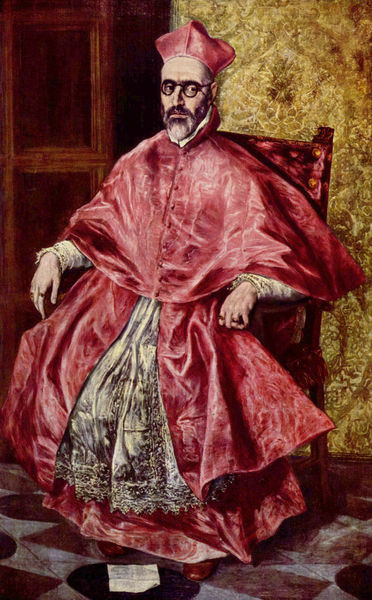
Titel: Bildnis des Kardinals Niño de Guevara
Künstler: El Greco
Standort: New York (New York)
Institution: The Metropolitan Museum of Art
Schlagwörter: fuß, gemälde, hand, mann, schatten, umhang, weiß, gelb, sitzen, braun, grau, hintergrund, holz, hut, kleid, licht, marmor, mund, nase, ohr, profil, schmuck, schwarz, stirn, stuhl, tür, blick, rot, haube, malerei, rock, bart, hemd, kappe, mütze, schnurrbart, wand, arme, augen, falten, gesicht, kleidung, kragen, samt, spitze, stein, vollbart, ärmel, bildnis, hände, portrait, porträt, rückenlehne, kirche, boden, geistlicher, gewand, gold, haare, kutte, mantel, sessel, sitzend, stickerei, saum, spitzen, blatt, knopf, lippen, ohren, papier, schrank, lehne, sitz, pflaster, fußboden, schuhe, farbe, violett, bischof, kissen, papst, thron, polster, tapete, streng, glanz, robe, nachdenklich, knöpfe, knopfleiste, ring, pink, buch, zettel, unterrock, lehnstuhl, ringe, fliesen, brille, kardinal, kacheln, schuh, brokat, spitzbart, kneifer, quadrate, schranktür, talar, barett, pfarrer, brief, schreiben, rotbraun, priester, hamd, knorrig, kassetten, velazquez, stickereien, marmorboden, schriftstück, kassettentür, cape, el greco, auflehnen, purpur, ornat, vertäfelung, purpurrot, paoier, fliesenboden, steinfußboden, gewandt, gewans, mantilla, albe, galb, pius, theologe, marmorfussboden, hohlwange, greco, pabst, kardinalshut, bacon, goldtapete, shuh, spitzenhemd, lehnsessel, borgia, roter stuhl, spitzentunika, papat, briller, pfafffe